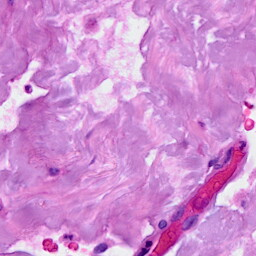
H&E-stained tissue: Breast